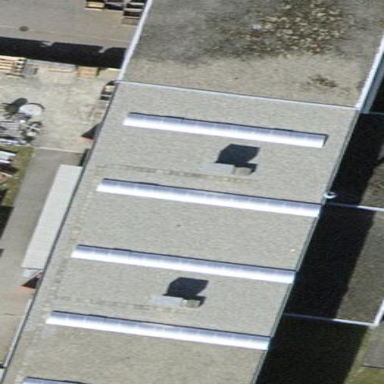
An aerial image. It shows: Industrial building.